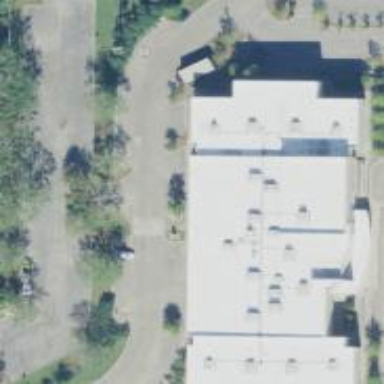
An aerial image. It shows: Cinema building.